Question: I created a to compile my project and package it as a jar,
and indeed it comiples and the jar is created - problem is that i got a jar with both classes and java inside, and i only want the classes inside.
How do I lose the java files? I don't need them.
this is the that i created:
'''
<build>
<resources>
<resource>
<directory>src/main/java</directory>
<filtering>true</filtering>
</resource>
</resources>
<finalName>api-interfaces</finalName>
<plugins>
<plugin>
<groupId>org.apache.maven.plugins</groupId>
<artifactId>maven-jar-plugin</artifactId>
<version>2.4</version>
<executions>
<execution>
<id>make-a-jar</id>
<phase>compile</phase>
<goals>
<goal>jar</goal>
</goals>
</execution>
</executions>
<configuration>
<excludes>
<exclude>*.properties</exclude>
<exclude>*.xml</exclude>
<exclude>sql/**</exclude>
<exclude>META-INF/**</exclude>
<exclude>*.jar</exclude>
<exclude>*.java</exclude>
<exclude>default-configs/**</exclude>
</excludes>
</configuration>
</plugin>
</plugins>
</build>
'''

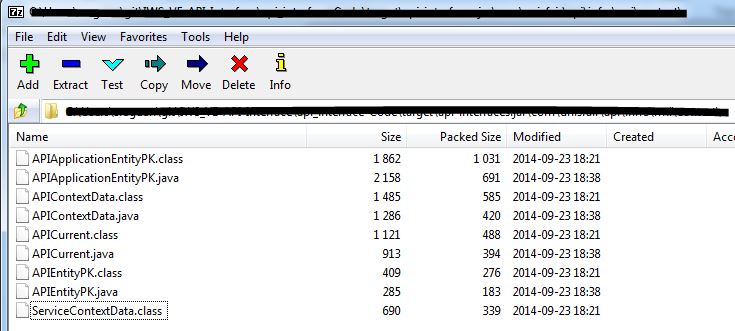
Answer: Here's the culprit:
'''
<resources>
<resource>
<directory>src/main/java</directory>
<filtering>true</filtering>
</resource>
</resources>
'''
With this, you explicitly specify that files in 'src/main/java', i.e. the '.java' files, should be included in the jar.
you can either use the standard maven layout and put resources in 'src/main/resources', or explicitly exclude '.java' files using this:
'''
<resources>
<resource>
<directory>src/main/java</directory>
<filtering>true</filtering>
<excludes>
<exclude>**/*.java</exclude>
</excludes>
</resource>
</resources>
'''
See <URL>